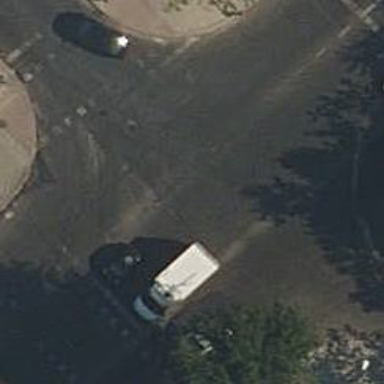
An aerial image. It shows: Road with traffic signals.